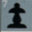
Piece: bP